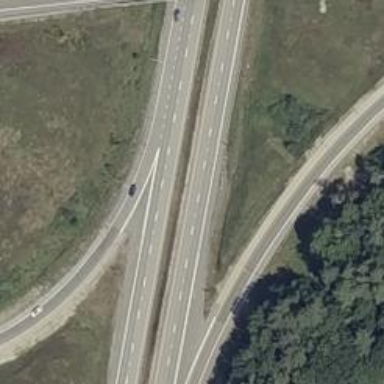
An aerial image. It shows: Motorway junction.